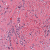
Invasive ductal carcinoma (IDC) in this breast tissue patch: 1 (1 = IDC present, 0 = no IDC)